Question: I have created a stackpanel in a treeviewitem. I'm trying to get my picture next to my checkbox and the text next to my picture box but I don't know how to do that. Currently this is happening:

This is my code:
'''
ComboBoxItem tempComboItem = comboBox1.SelectedItem as ComboBoxItem;
CheckBox cbox = new CheckBox();
StackPanel panel = new StackPanel();
panel.Width = 260;
Label labelTitle = new Label();
Label labelStatus = new Label();
Image newImage = new Image();
newImage.Source = new BitmapImage(new Uri(imageTextBox1.Text));
newImage.Width = 85;
newImage.Height = 65;
panel.Children.Add(newImage);
labelTitle.Content = itemTextBox1.Text;
panel.Children.Add(labelTitle);
labelStatus.Content = "Beschikbaar";
panel.Children.Add(labelStatus);
labelStatus.Foreground = Brushes.Lime;
cbox.Content = panel;
TreeViewItem newChild = new TreeViewItem();
newChild.Header = cbox;
'''
Can someone help me out.
I want the checkbox and image and text to be horizontal. I can do with: 'panel.Orientation.'
the two text labels on the right, I want them vertical, one below the other.
How do I do this?
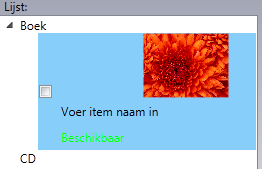
Answer: I'd make the following XAML: (If you need help to turn this into code let me know)
'''
<CheckBox>
<Grid>
<Grid.RowDefinitions>
<RowDefinition />
<RowDefinition />
</Grid.RowDefinitions>
<Grid.ColumnDefinitions>
<ColumnDefinition />
<ColumnDefinition />
</Grid.ColumnDefinitions>
<Image Grid.RowSpan="2"
Width="85"
Height="65" />
<TextBlock Grid.Row="0"
Grid.Column="1"
Text="Title" />
<TextBlock Grid.Row="1"
Grid.Column="1"
Text="beschikbaar" />
</Grid>
</CheckBox>
'''